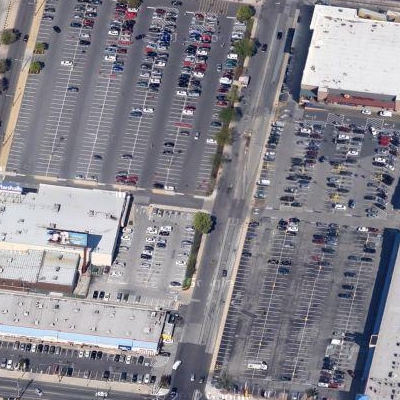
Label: gParking